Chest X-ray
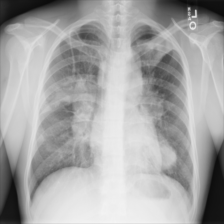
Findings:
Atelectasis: positive
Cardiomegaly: negative
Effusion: negative
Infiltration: positive
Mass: positive
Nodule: negative
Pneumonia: negative
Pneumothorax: negative
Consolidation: negative
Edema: negative
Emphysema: negative
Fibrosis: negative
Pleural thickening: negative
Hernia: negative